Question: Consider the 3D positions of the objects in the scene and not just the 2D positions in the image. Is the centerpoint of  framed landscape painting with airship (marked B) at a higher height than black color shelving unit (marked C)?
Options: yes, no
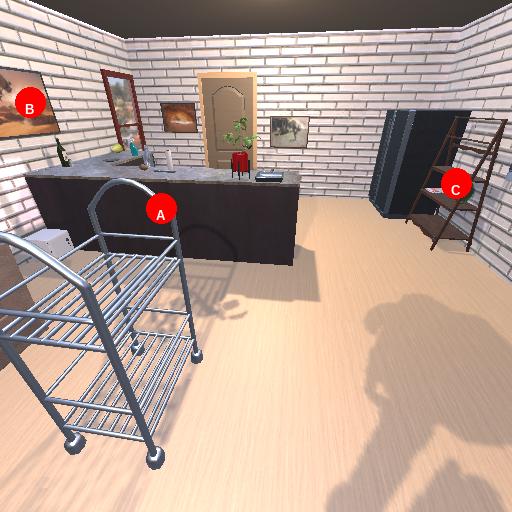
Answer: yes